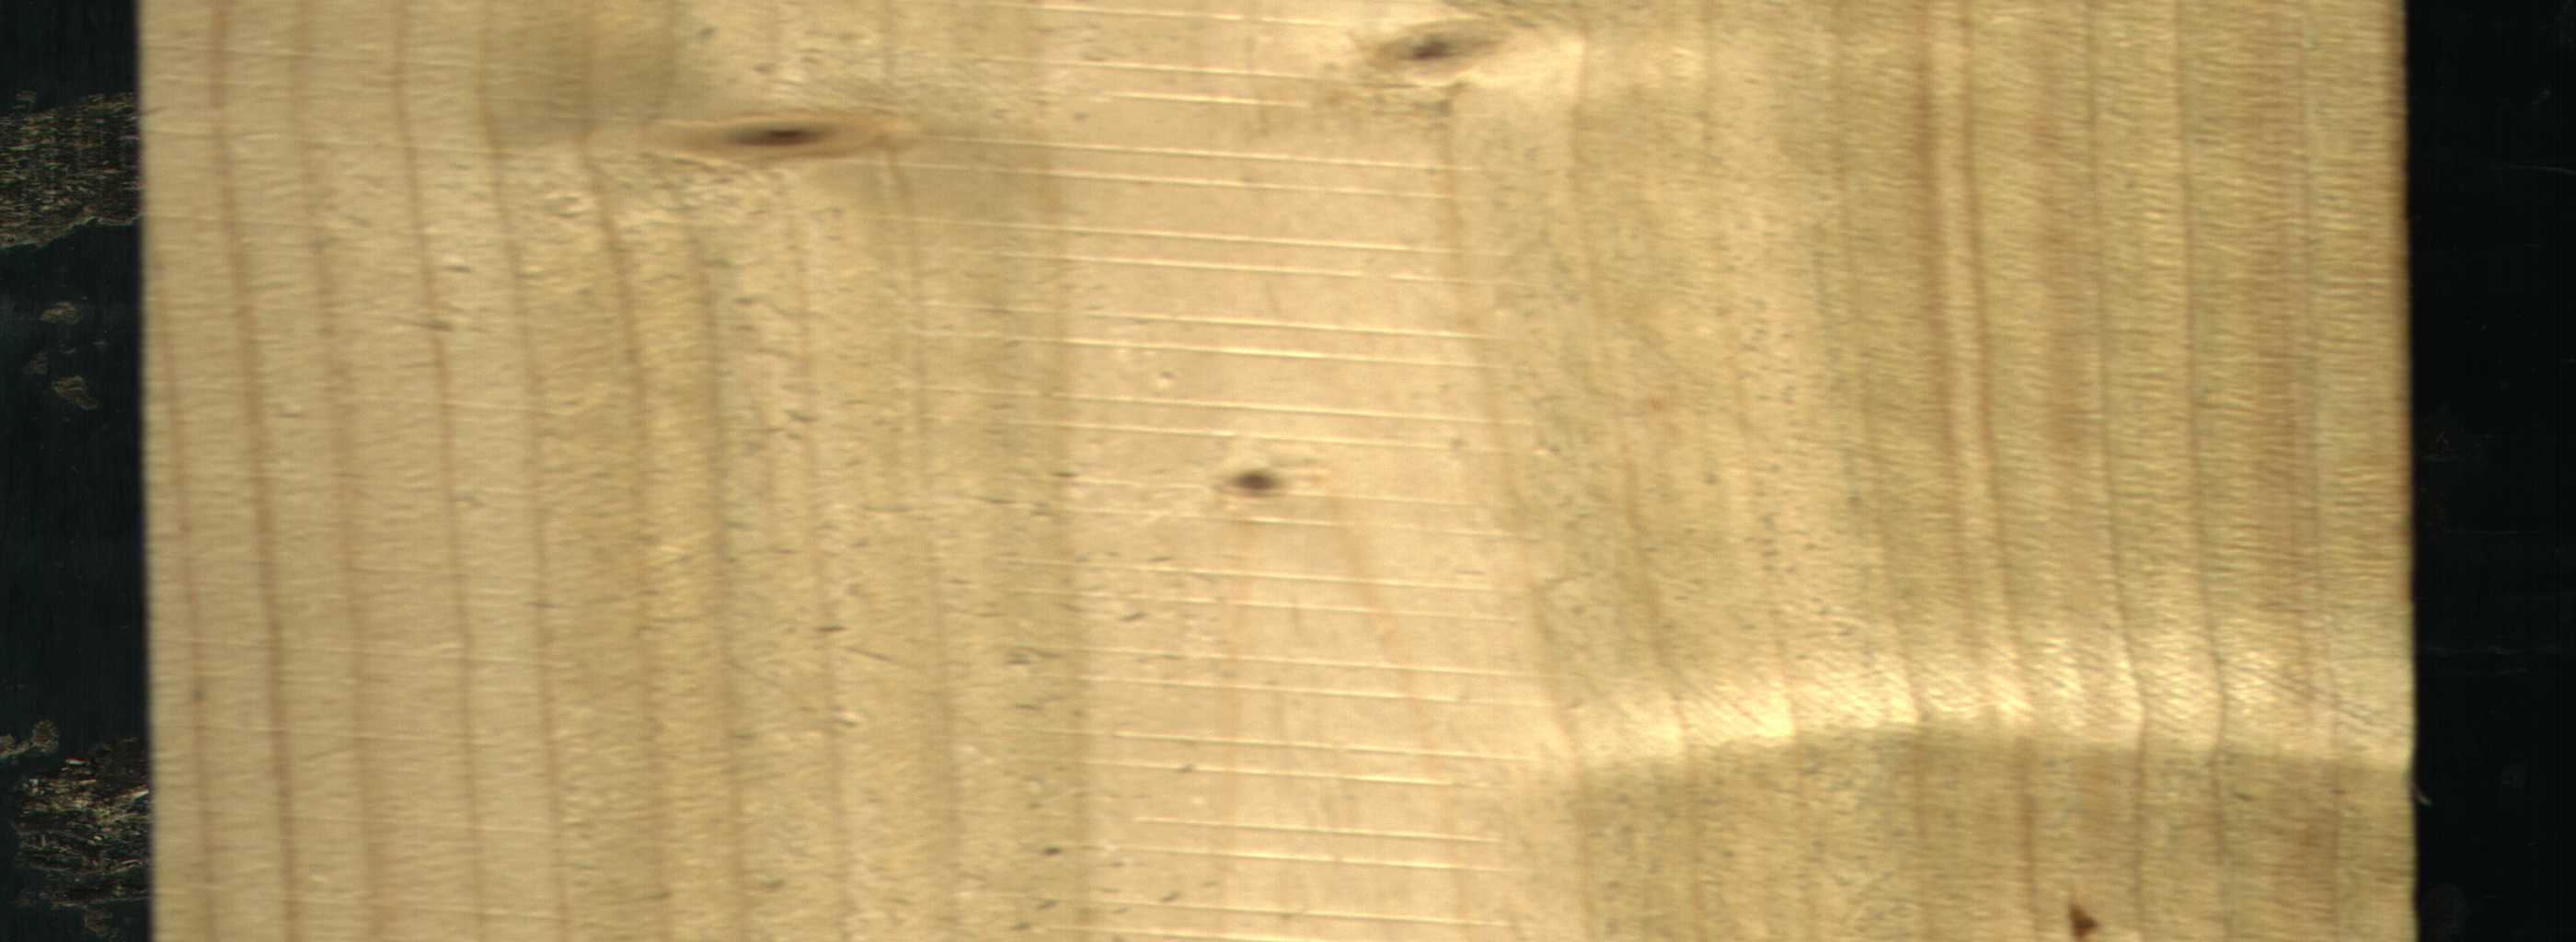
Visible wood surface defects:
resin
Live_Knot
Live_Knot
Live_Knot